Question: Thanks for the answers guys, After following your replies i somehow managed to get something like this from the following code, But still i have some more fixes.Please try to help.

dialog.xml
'''
<RelativeLayout xmlns:android="http://schemas.android.com/apk/res/android"
android:id="@+id/RelativeLayout1"
android:layout_width="wrap_content"
android:layout_height="wrap_content" >
<ListView
android:id="@+id/listViewDialog"
android:layout_width="match_parent"
android:layout_height="wrap_content"
android:layout_above="@+id/button1"
android:layout_alignParentLeft="true"
android:layout_below="@+id/ImageView1" >
</ListView>
<CheckBox
android:id="@+id/checkBoxAll"
android:layout_width="wrap_content"
android:layout_height="wrap_content"
android:layout_above="@+id/listView1"
android:layout_alignParentRight="true"
android:layout_marginBottom="15dp"
android:layout_marginRight="25dp"
android:layout_marginTop="15dp"
android:text="" />
<ImageView
android:id="@+id/ImageView1"
android:layout_width="wrap_content"
android:layout_height="wrap_content"
android:layout_alignParentLeft="true"
android:layout_alignParentTop="true"
android:layout_marginBottom="15dp"
android:layout_marginLeft="14dp"
android:layout_marginTop="15dp"
android:background="#FFFFBB33"
android:contentDescription="@string/app_name"
android:scaleType="center"
android:src="@drawable/alert_dialog_icon" />
<TextView
android:id="@+id/textView1"
android:layout_width="128dp"
android:layout_height="match_parent"
android:layout_above="@+id/listViewDialog"
android:layout_marginBottom="15dp"
android:layout_marginTop="15dp"
android:layout_toRightOf="@+id/ImageView1"
android:gravity="center_vertical"
android:text="Categories"
android:textAppearance="?android:attr/textAppearanceLarge" />
<TextView
android:id="@+id/textView2"
android:layout_width="wrap_content"
android:layout_height="wrap_content"
android:layout_alignBaseline="@+id/textView1"
android:layout_alignBottom="@+id/textView1"
android:layout_toLeftOf="@+id/checkBoxAll"
android:text="All"
android:textAppearance="?android:attr/textAppearanceLarge" />
<Button
android:id="@+id/button1"
android:layout_width="match_parent"
android:layout_height="wrap_content"
android:layout_alignParentBottom="true"
android:text="OK" />
</RelativeLayout>
'''
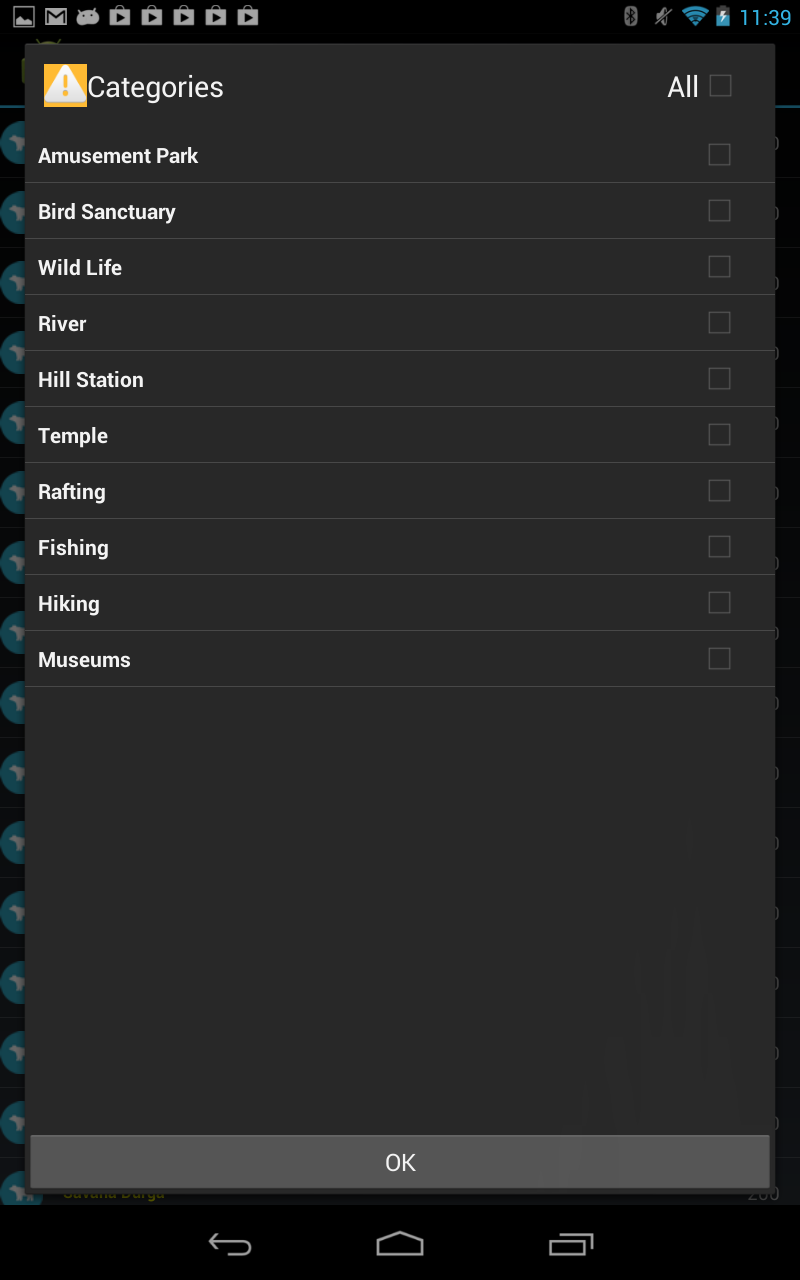
Answer: Try this:
'''
<Button
android:layout_width="wrap_content"
android:layout_height="wrap_content"
android:id="@+id/button1"
android:text="OK"
android:layout_below="@id/textView2"
android:layout_centerHorizontal="true"
/>
'''
in Android Cracker's code.